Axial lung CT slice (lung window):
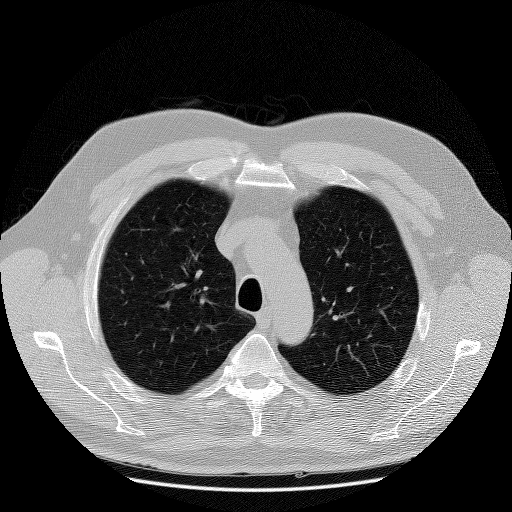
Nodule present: no